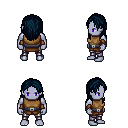
a pixel art fantasy rpg character, male body template, dark elf, purple skin, leather chest armor, metal pants, raven long hairstyle, cloth bracers, four views (front, back, left, right), 2x2 character sprite sheet, small pixel art, hard edges, no anti-aliasing